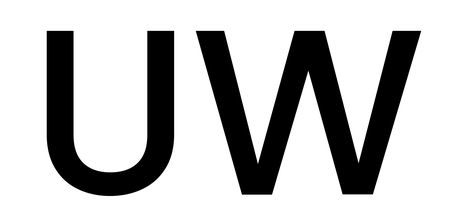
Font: Poppins-Medium